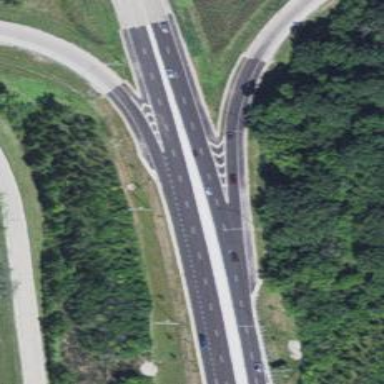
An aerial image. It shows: Motorway junction.